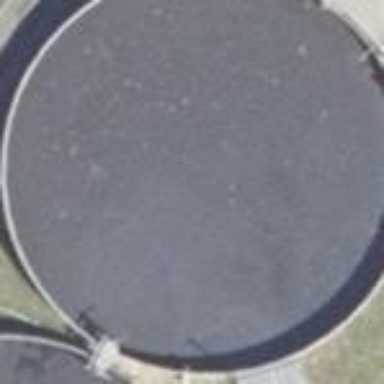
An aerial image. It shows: Storage tank with man-made structure.